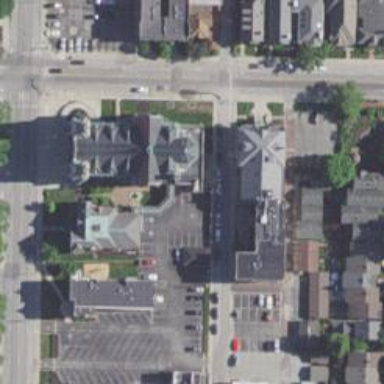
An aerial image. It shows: Building that serves as place of worship.